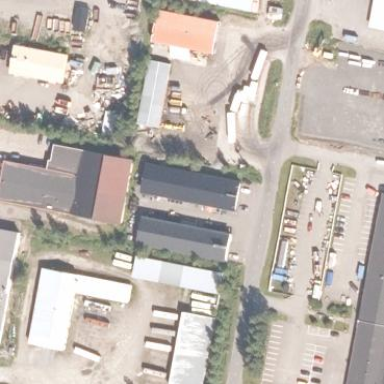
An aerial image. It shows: Industrial area.